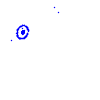
Particle: proton